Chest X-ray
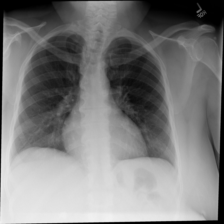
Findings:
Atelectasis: negative
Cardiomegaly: negative
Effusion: negative
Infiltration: negative
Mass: negative
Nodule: negative
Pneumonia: negative
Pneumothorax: negative
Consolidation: negative
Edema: negative
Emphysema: negative
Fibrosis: negative
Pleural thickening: negative
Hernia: negative